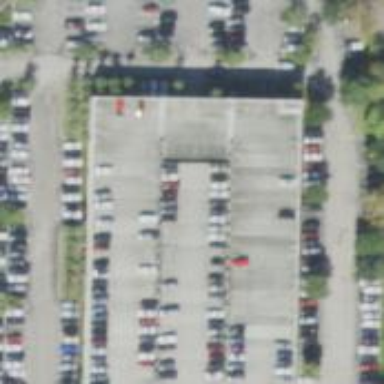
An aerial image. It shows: Multi-storey concrete parking building.